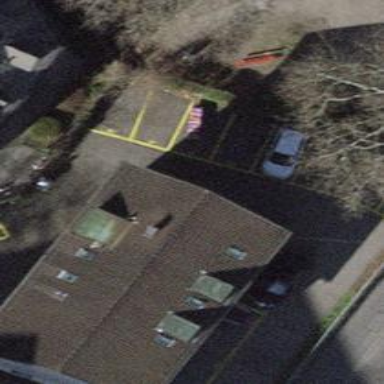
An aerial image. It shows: Parking lane for vehicles.